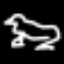
Label: frog